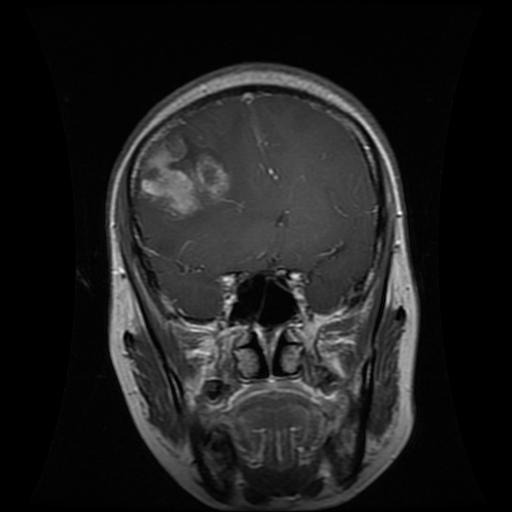
Label: glioma